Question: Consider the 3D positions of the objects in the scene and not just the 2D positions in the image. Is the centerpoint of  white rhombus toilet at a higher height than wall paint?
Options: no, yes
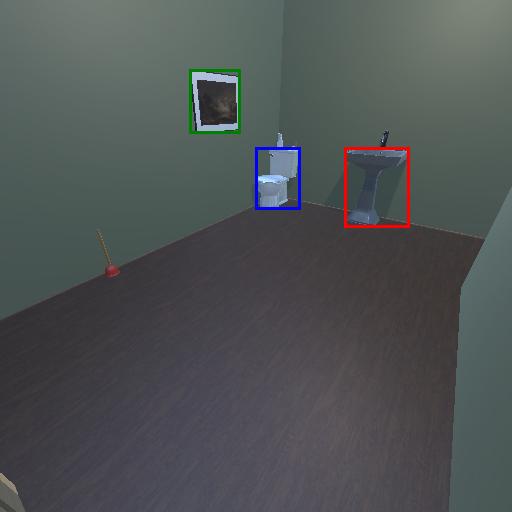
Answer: no